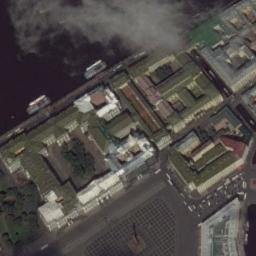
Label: palace